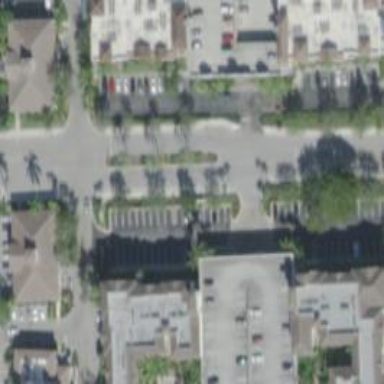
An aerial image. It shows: Parking space is available.